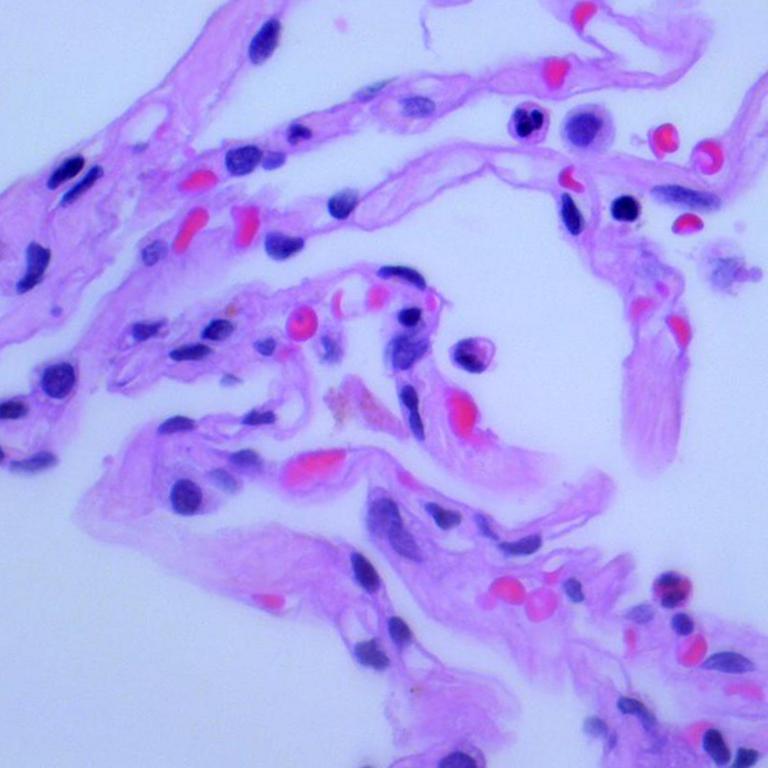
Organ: lung
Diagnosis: benign